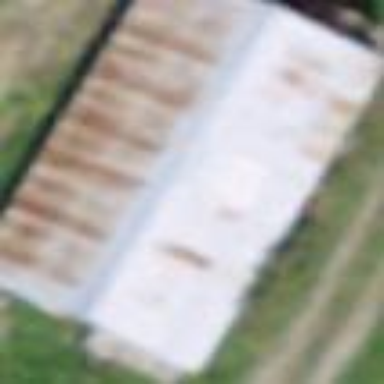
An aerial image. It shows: Barn.